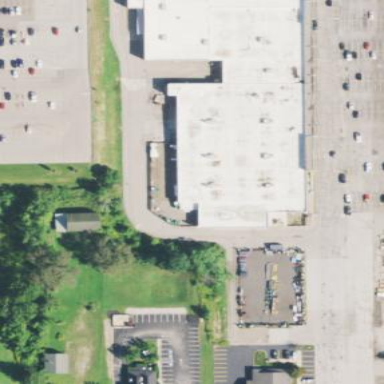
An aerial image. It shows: Retail building.